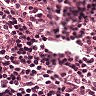
Metastatic tissue present: no